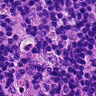
Metastatic tissue present: no